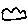
Label: cloud